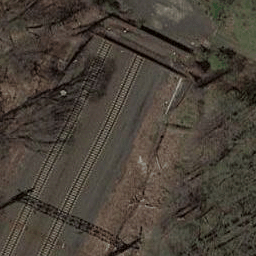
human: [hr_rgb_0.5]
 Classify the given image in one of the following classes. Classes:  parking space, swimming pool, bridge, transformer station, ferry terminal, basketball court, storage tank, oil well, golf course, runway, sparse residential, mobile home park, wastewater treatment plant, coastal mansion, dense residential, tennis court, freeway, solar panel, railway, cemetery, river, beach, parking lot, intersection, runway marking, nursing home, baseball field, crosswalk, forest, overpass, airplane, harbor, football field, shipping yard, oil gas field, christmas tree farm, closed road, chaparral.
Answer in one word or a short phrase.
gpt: railway